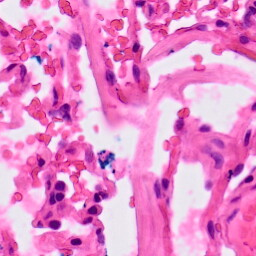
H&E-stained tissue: Lung